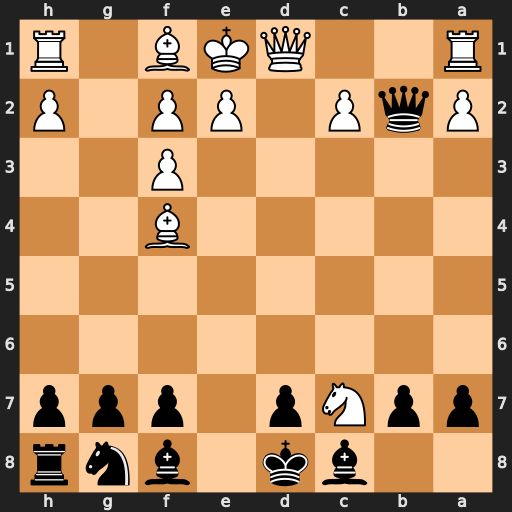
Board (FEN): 2bk1bnr/ppNp1ppp/8/8/5B2/5P2/PqP1PP1P/R2QKB1R
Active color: b
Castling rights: KQ
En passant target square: -
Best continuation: Bb4+ Bd2 Bxd2+ Qxd2 Qxa1+